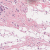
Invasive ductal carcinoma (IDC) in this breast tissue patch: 0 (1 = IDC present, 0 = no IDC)